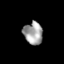
Tissue: skin
Cell type: Fibroblasts
Senescence score: 0.8019
Nuclear area (px): 418
Mean DAPI intensity: 160.701